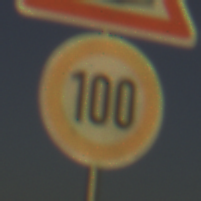
Verkehrszeichen: Geschwindigkeit100
Zusatzzeichen oben: Bahnuebergang
Umgebung: Outdoor, RoadRail
Tageszeit: SunriseSunset
Wetter: Clear
Licht: Natural
Jahreszeit: NotSpecified
Kontrast: HighContrast